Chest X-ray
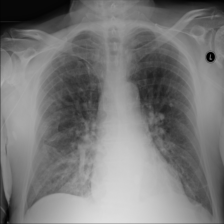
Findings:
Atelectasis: positive
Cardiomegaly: negative
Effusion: negative
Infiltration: positive
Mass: negative
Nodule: negative
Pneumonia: negative
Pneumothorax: negative
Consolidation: negative
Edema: negative
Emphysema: negative
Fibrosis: negative
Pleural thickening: negative
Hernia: negative